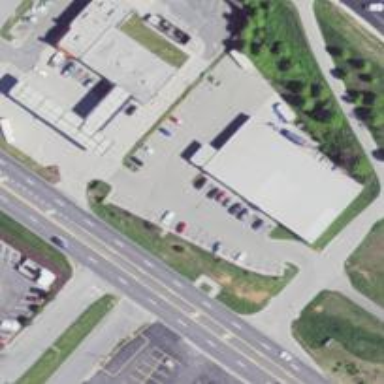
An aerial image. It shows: Retail building.